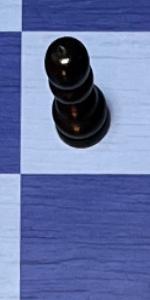
Label: Empty